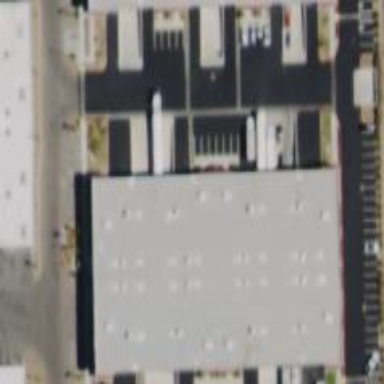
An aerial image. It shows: Warehouse building.